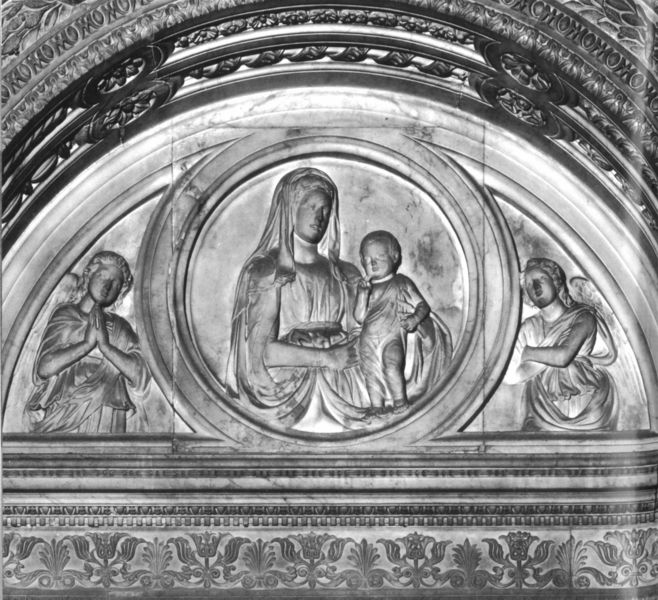
Titel: Grabmal des Leonardo Bruni
Künstler: Bernardo Rosselino
Standort: Florenz, S. Croce (EU - I - Toskana)
Schlagwörter: menschen, ausschnitt, kleid, muster, ornament, anzug, architektur, rahmen, stein, kirche, gewand, familie, kind, mutter, kreis, rund, engel, schärpe, relief, bogen, baby, rundbogen, religious, tafel, kopftuch, detail, flowers, pattern, foto, belichtung, glaube, kloster, schwarzweiß, beten, fries, sims, negativ, christus, jesus, angels, stone, religiös, romanik, heilig, maria, oval, anbetung, sculpture, statue, virgin, door, jesuskind, portal, mary, carving, saints, frieze, fotor, medallion, ebte3n, vigin